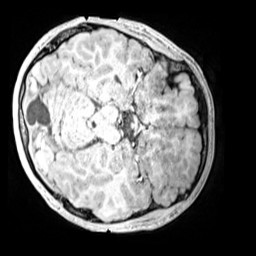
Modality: MP2RAGE
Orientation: axial
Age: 11
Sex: male
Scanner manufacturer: siemens
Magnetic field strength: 3 T
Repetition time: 4 s
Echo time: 0.00299 s